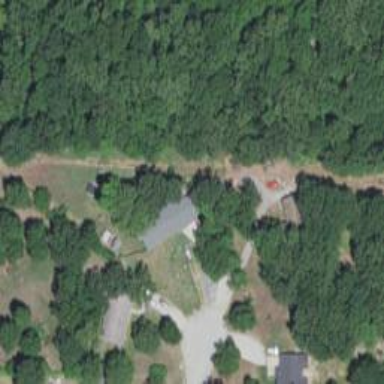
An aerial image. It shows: Driveway.